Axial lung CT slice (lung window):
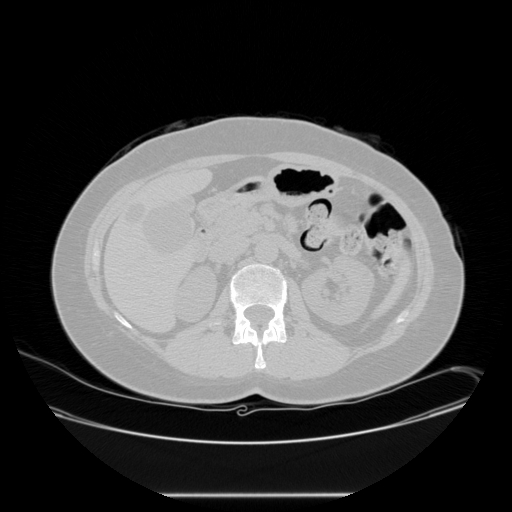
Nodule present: no